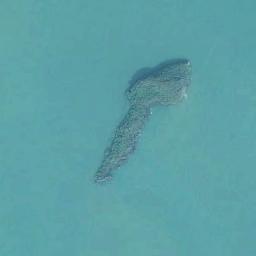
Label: island